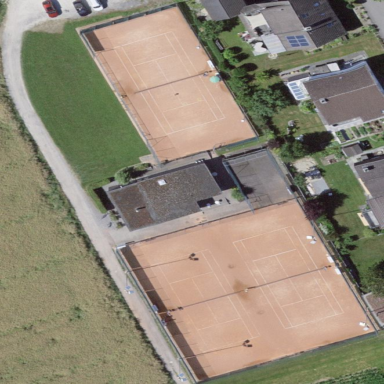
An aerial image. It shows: Tennis sports centre with clay surface.